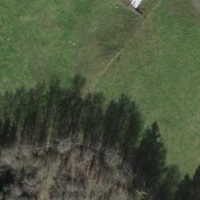
EUNIS habitat code: 25
Species observed at this site:
Zoropsis spinimana